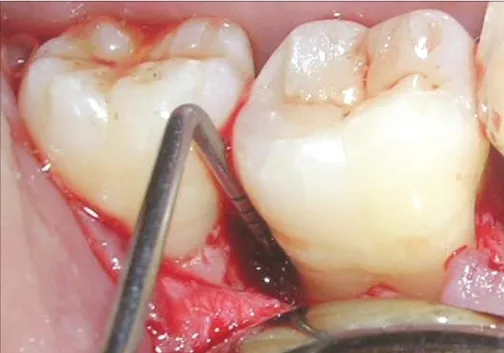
A defect of 8 mm distal to 47.
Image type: medical_photograph (other_medical_photograph)